Question: I am currently using GCP for hosting my website. I do have a custom domain and the SSL security is Google-managed. However, when I go to my website. I still get this

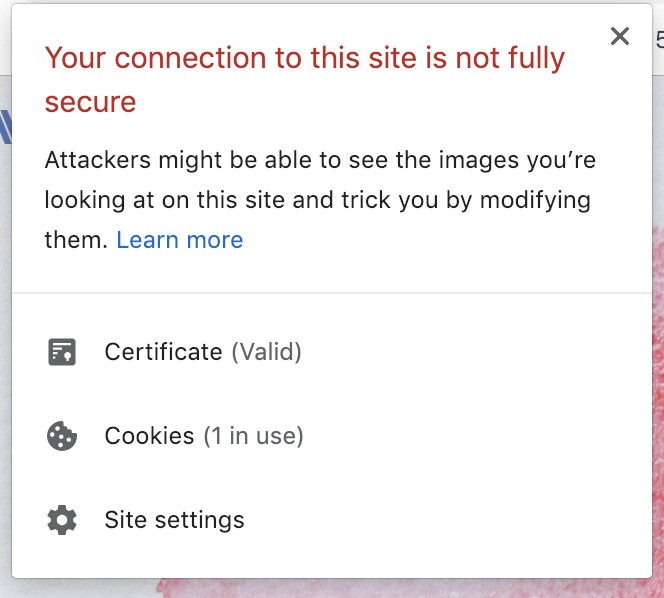
Answer: Mixed content. Your page is trying to retrieve/load images/icons from non-SSL (HTTP) sources. Look for scripts/html code with image src pointing to HTTP rather than HTTPS URLs and replace them with HTTPS URLs.